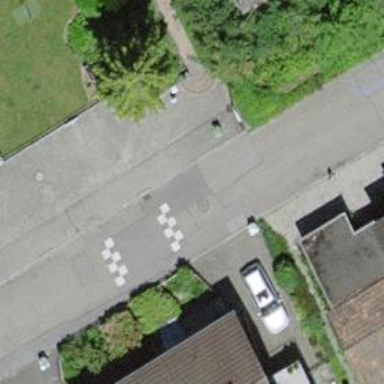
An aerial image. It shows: Traffic calming table.